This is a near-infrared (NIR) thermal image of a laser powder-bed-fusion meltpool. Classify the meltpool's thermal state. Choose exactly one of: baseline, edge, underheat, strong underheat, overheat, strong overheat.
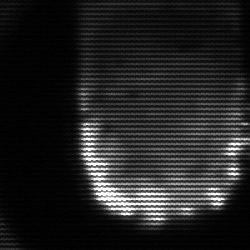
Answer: baseline